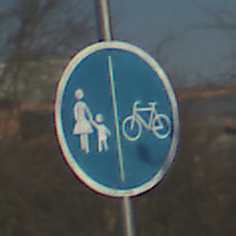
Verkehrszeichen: GetrennterRadUndGehwegRadwegRechts
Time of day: MorningAfternoon
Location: Outdoor (Nature)
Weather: Clear
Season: NotSpecified
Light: Natural